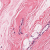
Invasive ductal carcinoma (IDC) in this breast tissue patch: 0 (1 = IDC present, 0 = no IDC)